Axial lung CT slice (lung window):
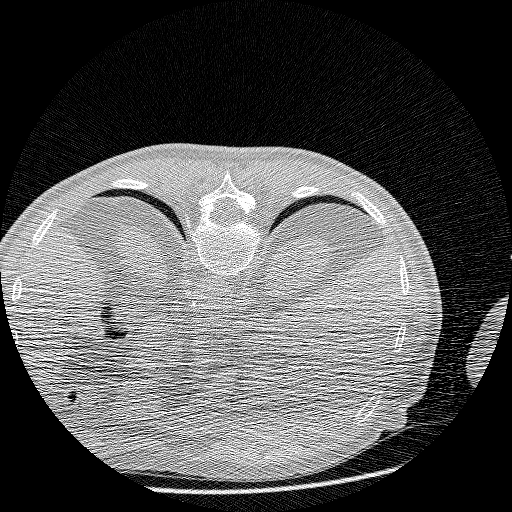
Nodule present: no